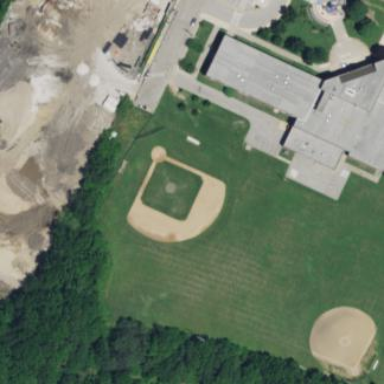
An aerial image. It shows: Baseball pitch for leisure land activities.